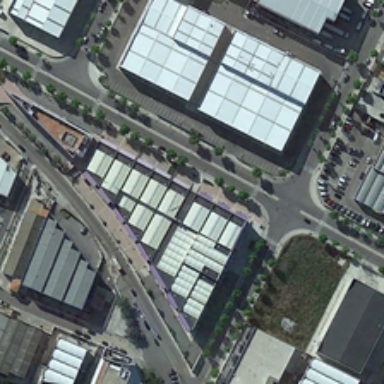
The industrial houses in the street are neatly arranged .